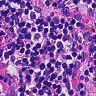
Metastatic tissue present: no